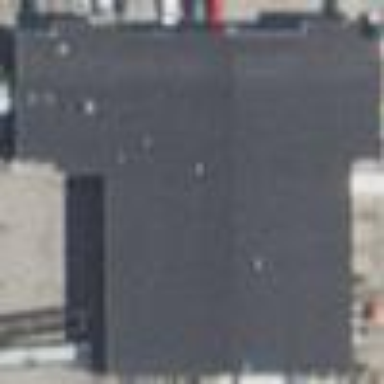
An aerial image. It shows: Retail building.